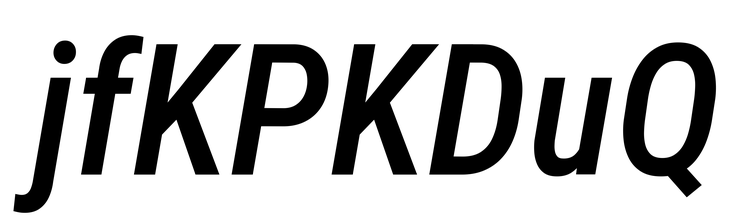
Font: Roboto-Italic_Condensed_Medium_Italic